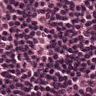
Metastatic tissue present: no